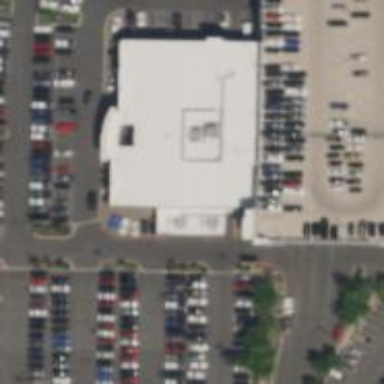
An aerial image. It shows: Building housing car shop.